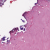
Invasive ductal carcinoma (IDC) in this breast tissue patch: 0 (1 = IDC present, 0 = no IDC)